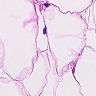
Metastatic tissue present: no